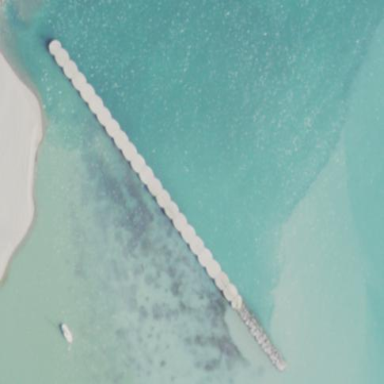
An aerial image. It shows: Breakwater made of concrete.